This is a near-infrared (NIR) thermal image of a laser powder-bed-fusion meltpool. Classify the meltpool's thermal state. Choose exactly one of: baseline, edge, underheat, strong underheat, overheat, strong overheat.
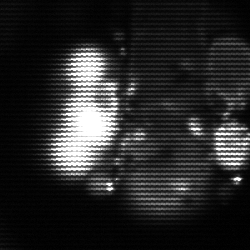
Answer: strong underheat